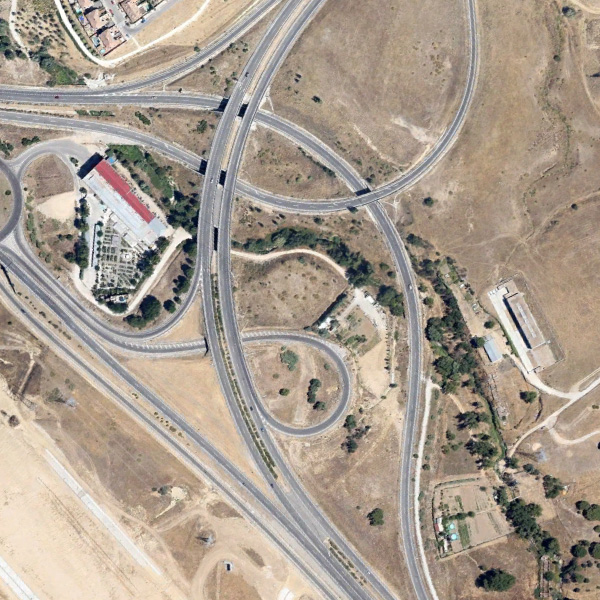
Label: Viaduct